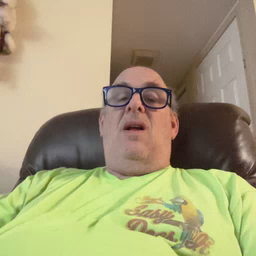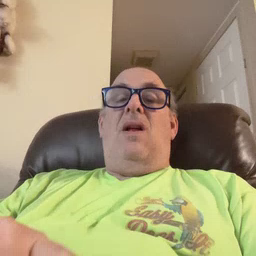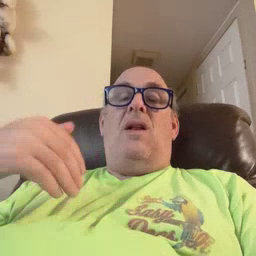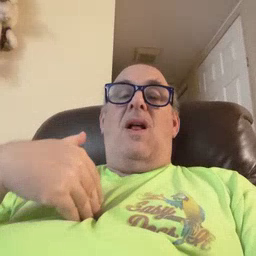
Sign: animal